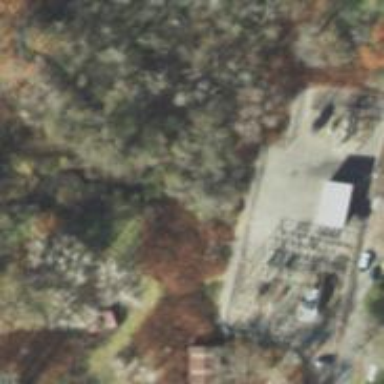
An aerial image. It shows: Power substation.